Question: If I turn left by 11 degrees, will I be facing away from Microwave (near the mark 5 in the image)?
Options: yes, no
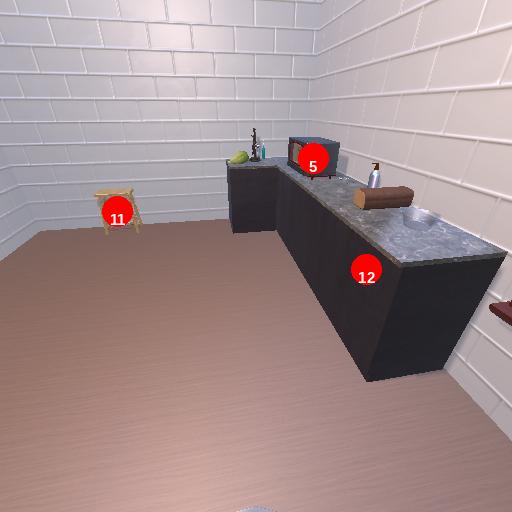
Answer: yes